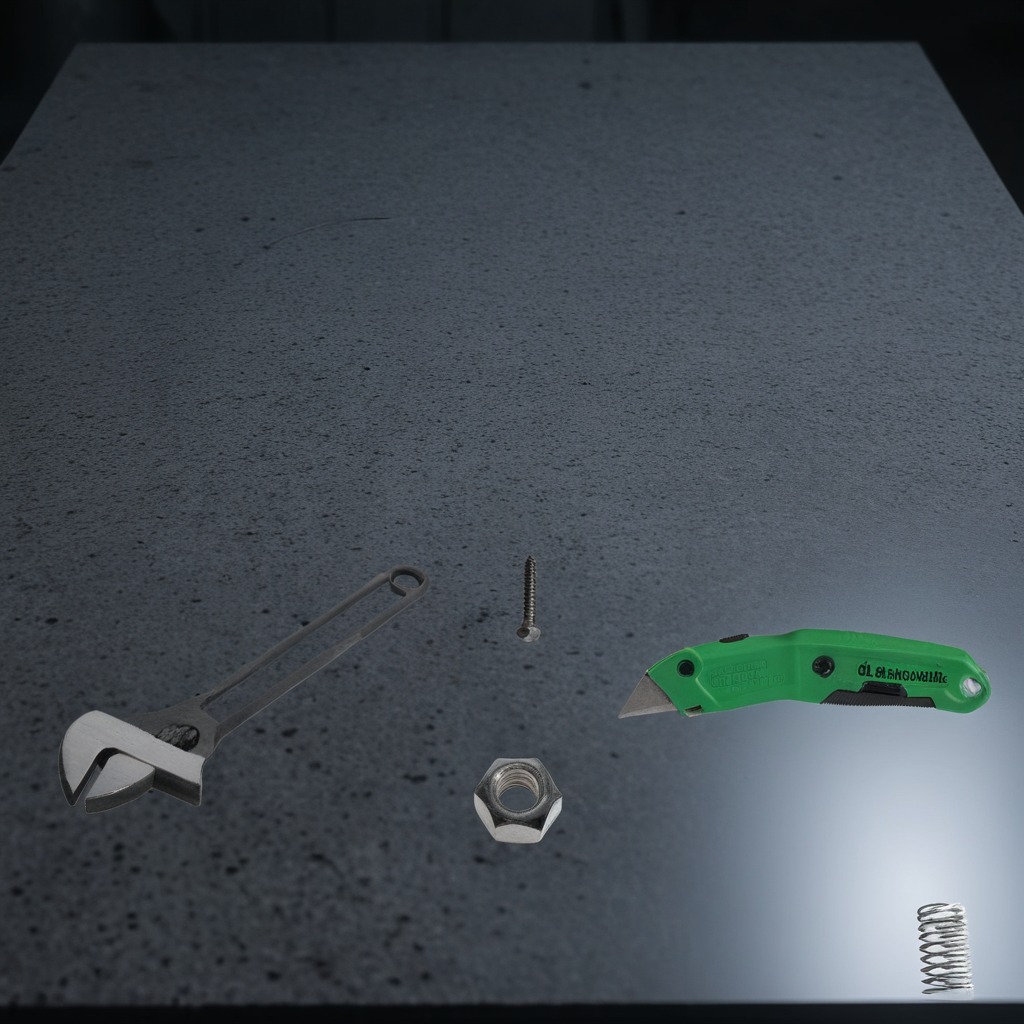
A utility knife, a metal machine screw, a coiled metal spring, a metal nut, and a wrench are lying on the clean granite table inside a workshop at night.